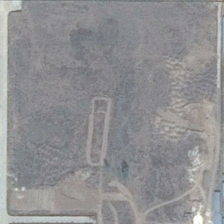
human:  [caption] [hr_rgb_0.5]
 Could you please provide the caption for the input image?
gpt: several buildings are near a piece of bareland .

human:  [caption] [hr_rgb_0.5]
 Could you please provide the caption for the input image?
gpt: several buildings are near a piece of bareland .

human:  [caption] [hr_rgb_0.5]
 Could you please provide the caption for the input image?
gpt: several buildings are near a piece of bareland .

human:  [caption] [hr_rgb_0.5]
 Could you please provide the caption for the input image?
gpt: several buildings are near a piece of bareland .

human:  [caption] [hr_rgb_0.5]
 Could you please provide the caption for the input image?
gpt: several buildings are near a piece of bareland .